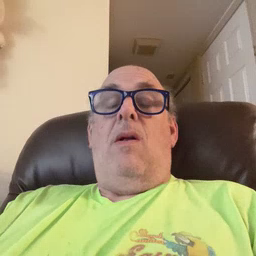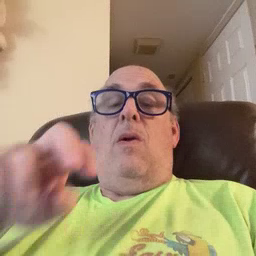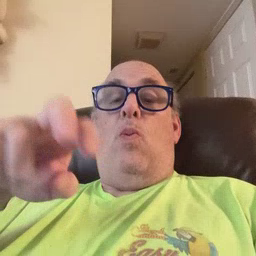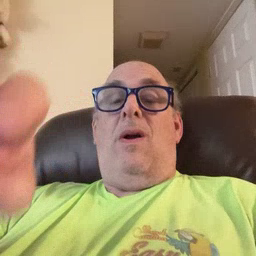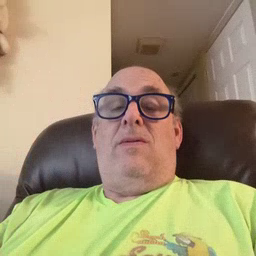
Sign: ride